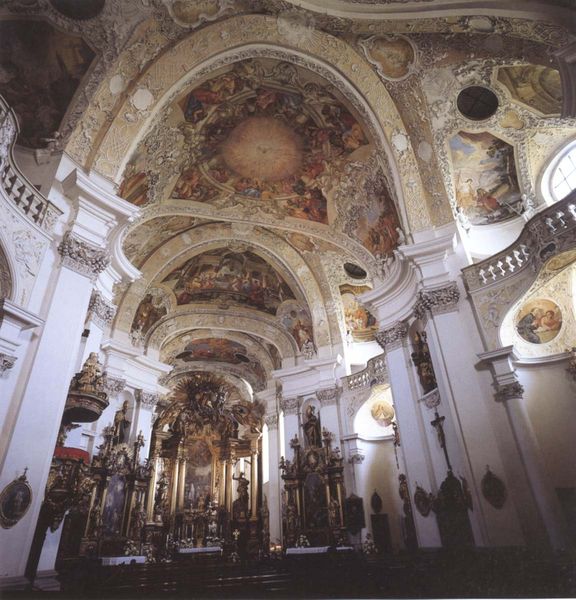
Titel: Kloster Banz
Künstler: Johann Dientzenhofer
Standort: Staffelstein, ehem. Benediktinerabtei mit Kirche St. Peter und Dionysius (EU - D - BW)
Schlagwörter: gott, weiß, fenster, architektur, barock, innenraum, kirche, gold, skulptur, balkon, innenansicht, kreuz, altar, bänke, obergaden, fresken, chor, deckengemälde, sakral, fresco, altarbild, deckenmalerei, beichtstuhl